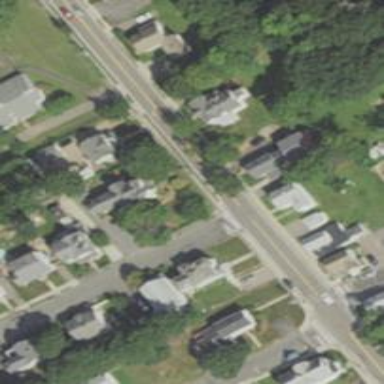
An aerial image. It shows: Marked road crossing.